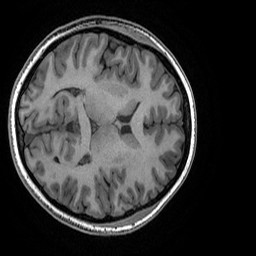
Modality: T1w
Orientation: axial
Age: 22
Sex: female
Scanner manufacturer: ge
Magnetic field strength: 3 T
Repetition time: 0.008184 s
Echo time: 0.003192 s